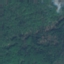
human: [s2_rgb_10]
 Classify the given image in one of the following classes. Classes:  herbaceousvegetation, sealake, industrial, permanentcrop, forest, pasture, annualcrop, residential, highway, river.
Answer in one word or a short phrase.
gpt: Forest